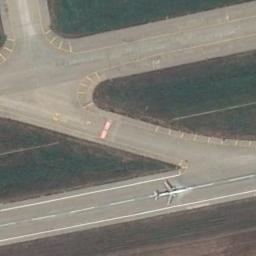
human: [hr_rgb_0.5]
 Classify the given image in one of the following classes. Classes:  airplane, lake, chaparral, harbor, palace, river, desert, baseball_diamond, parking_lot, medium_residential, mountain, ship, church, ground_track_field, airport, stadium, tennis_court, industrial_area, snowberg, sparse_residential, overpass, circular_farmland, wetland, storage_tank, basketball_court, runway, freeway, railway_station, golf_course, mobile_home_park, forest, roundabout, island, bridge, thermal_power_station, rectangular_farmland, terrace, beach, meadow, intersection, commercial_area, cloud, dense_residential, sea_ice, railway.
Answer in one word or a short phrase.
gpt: runway